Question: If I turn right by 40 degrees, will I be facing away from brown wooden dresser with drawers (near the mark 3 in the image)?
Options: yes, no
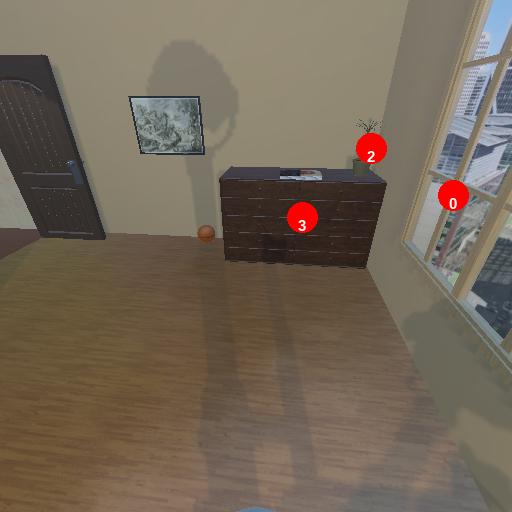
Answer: yes